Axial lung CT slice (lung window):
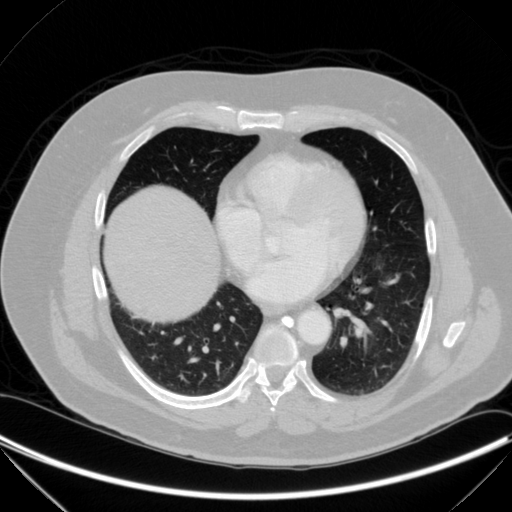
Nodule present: no